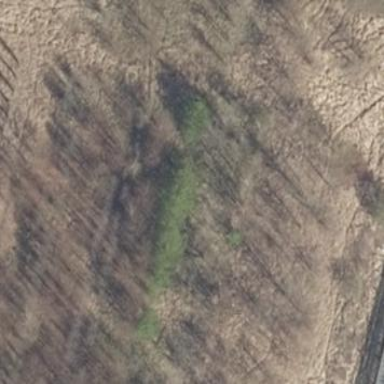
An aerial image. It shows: Area covered in scrub vegetation.